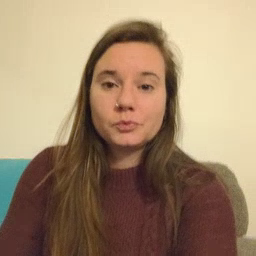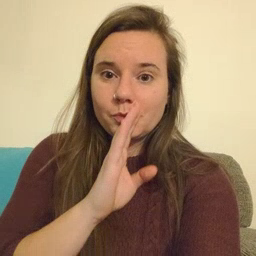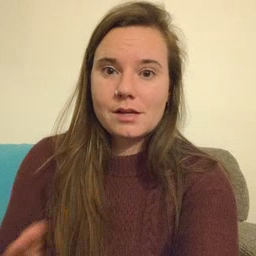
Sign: quiet